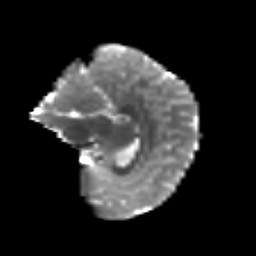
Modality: T2w
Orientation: sagittal
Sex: female
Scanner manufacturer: siemens
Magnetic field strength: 3 T
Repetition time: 5 s
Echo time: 0.071 s